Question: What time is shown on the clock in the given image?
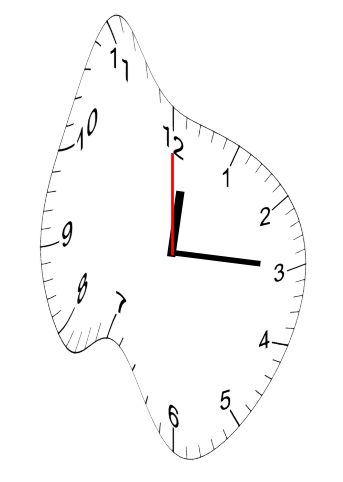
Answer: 12:15:00